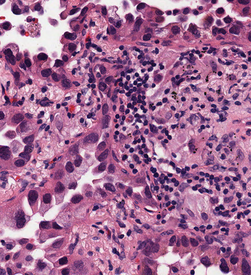
Tumor epithelial tissue: yes
Tumor-associated stroma tissue: yes
Normal tissue: no